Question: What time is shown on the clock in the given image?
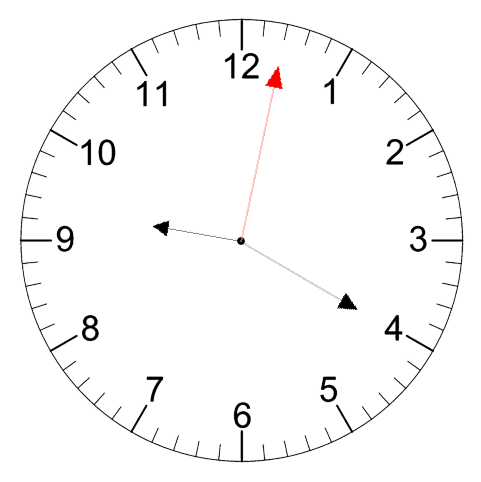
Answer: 09:20:02